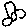
Label: flower